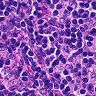
Metastatic tissue present: no